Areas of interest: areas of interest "Park and greenspace"
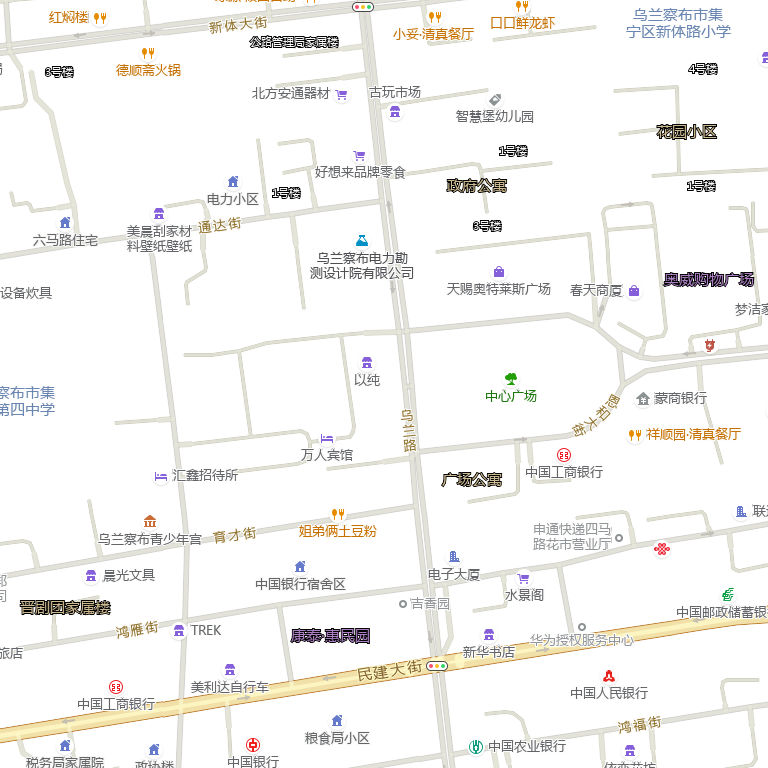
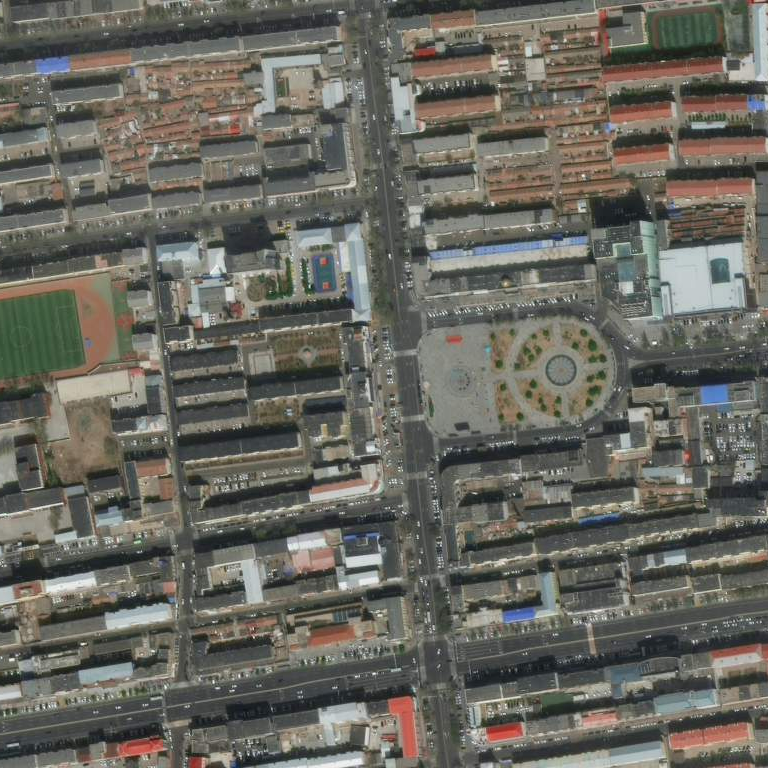